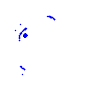
Particle: kaon